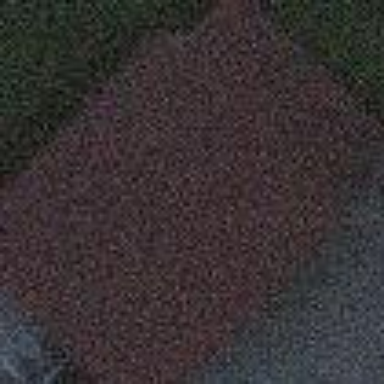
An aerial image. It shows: Shed.